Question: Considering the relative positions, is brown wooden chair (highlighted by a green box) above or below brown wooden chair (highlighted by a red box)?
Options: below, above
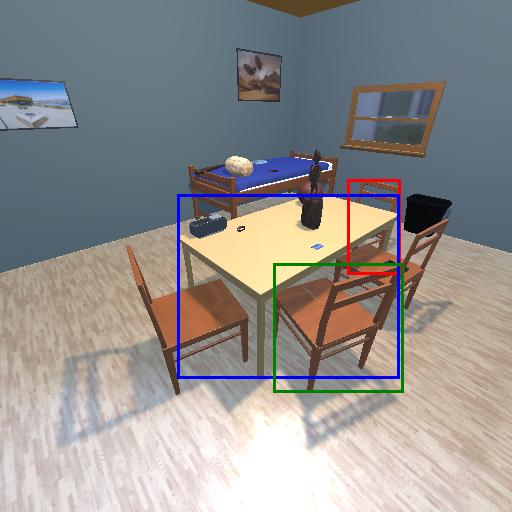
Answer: below